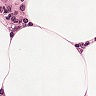
Metastatic tissue present: no